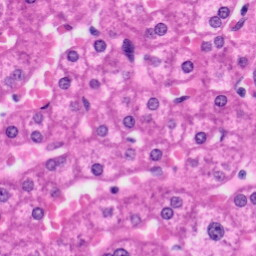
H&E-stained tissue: Liver